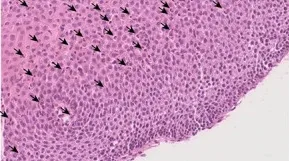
Assessment of clinical and serological response to dupilumab. A: Eosinophilic Esophagitis Activity Index (EEsAI), Asthma Control Test (ACT), and food-induced immediate response of the esophagus (FIRE) episodes were measured up to 24 weeks after initiation of dupilumab. Laboratory tests were performed 8 and 24 weeks after first dose of dupilumab.
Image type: pathology (h&e)